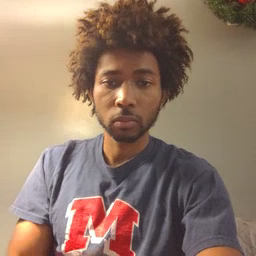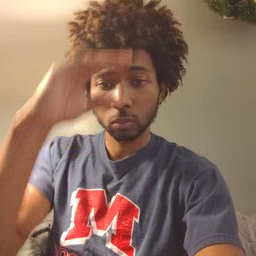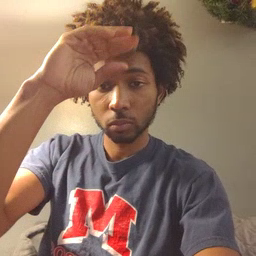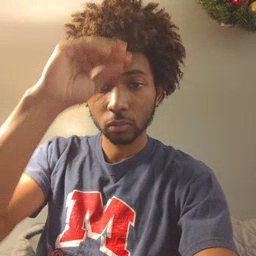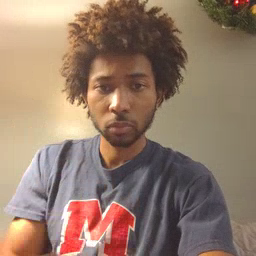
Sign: boy